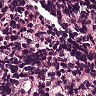
Metastatic tissue present: no